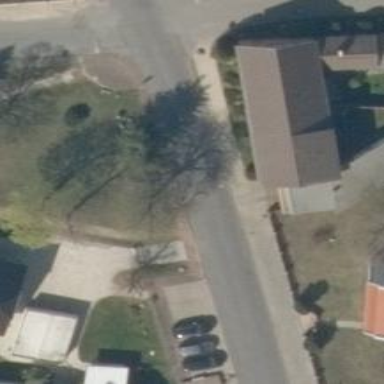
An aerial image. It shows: Asphalt road in residential area.